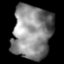
Tissue: lung
Cell type: T cells
Senescence score: 0.2427
Nuclear area (px): 2080
Mean DAPI intensity: 136.304